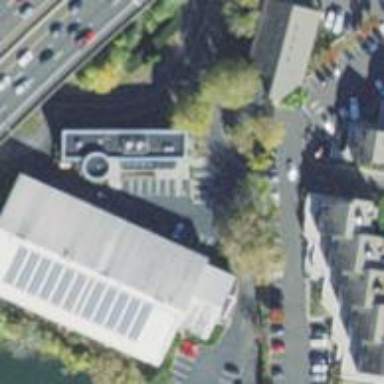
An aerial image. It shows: Building with gabled roof.